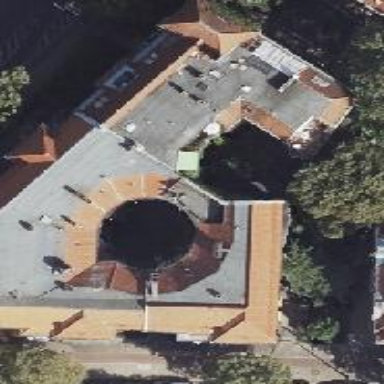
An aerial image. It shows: Unique apartment building with double saltbox roof shape.